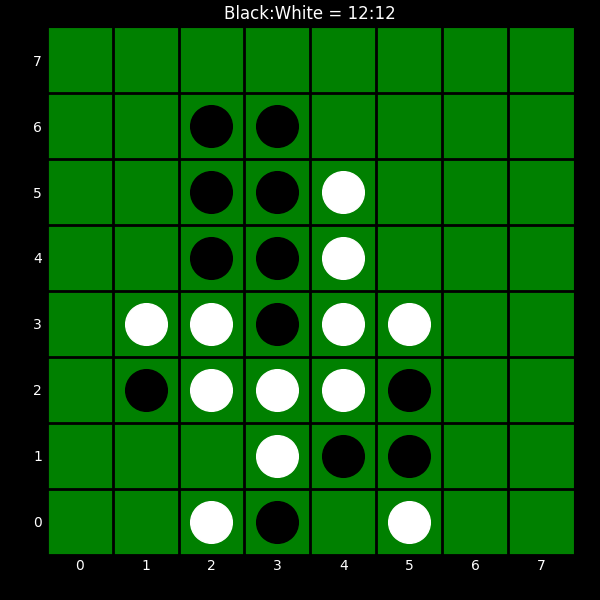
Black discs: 12
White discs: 12